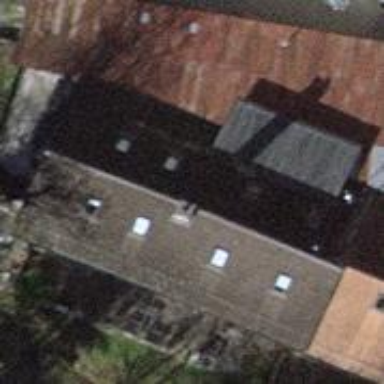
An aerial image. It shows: Building with flat roof.